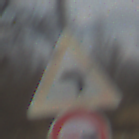
Verkehrszeichen: KurveLinks
Zusatzzeichen unten: Ueberholverbot
Umgebung: Outdoor, Nature
Tageszeit: MorningAfternoon
Wetter: PartlyCloudy
Licht: Natural
Jahreszeit: Autumn
Kontrast: LowContrast